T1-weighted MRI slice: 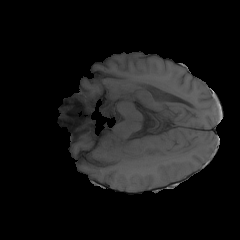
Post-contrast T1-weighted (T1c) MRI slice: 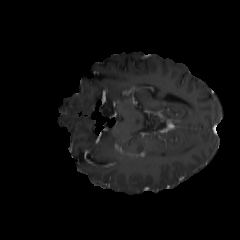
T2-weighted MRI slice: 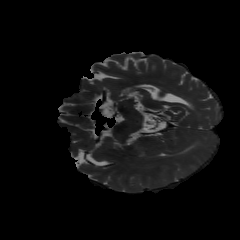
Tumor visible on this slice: no